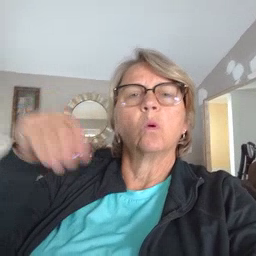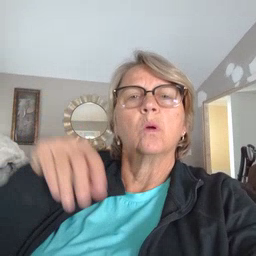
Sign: store